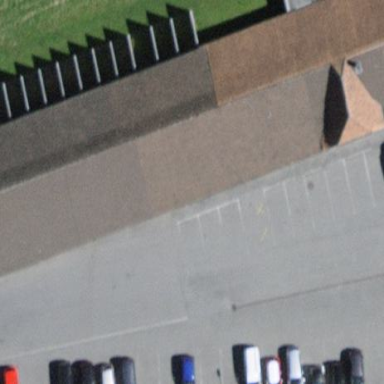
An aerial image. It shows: Building used for shooting sports.